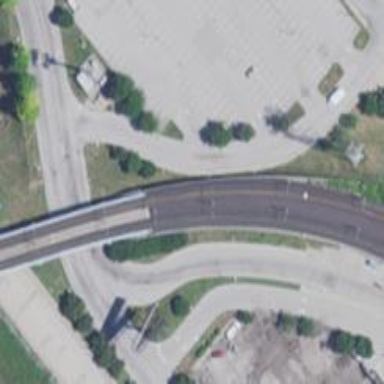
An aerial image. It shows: Bridge for light rail electrified with contact line.